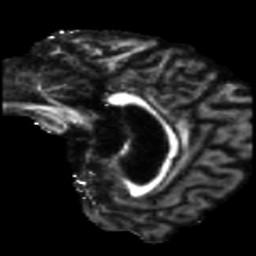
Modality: FA
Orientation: sagittal
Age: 41
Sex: male
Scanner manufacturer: siemens
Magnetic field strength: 3 T
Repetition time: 5.47 s
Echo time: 0.0854 s